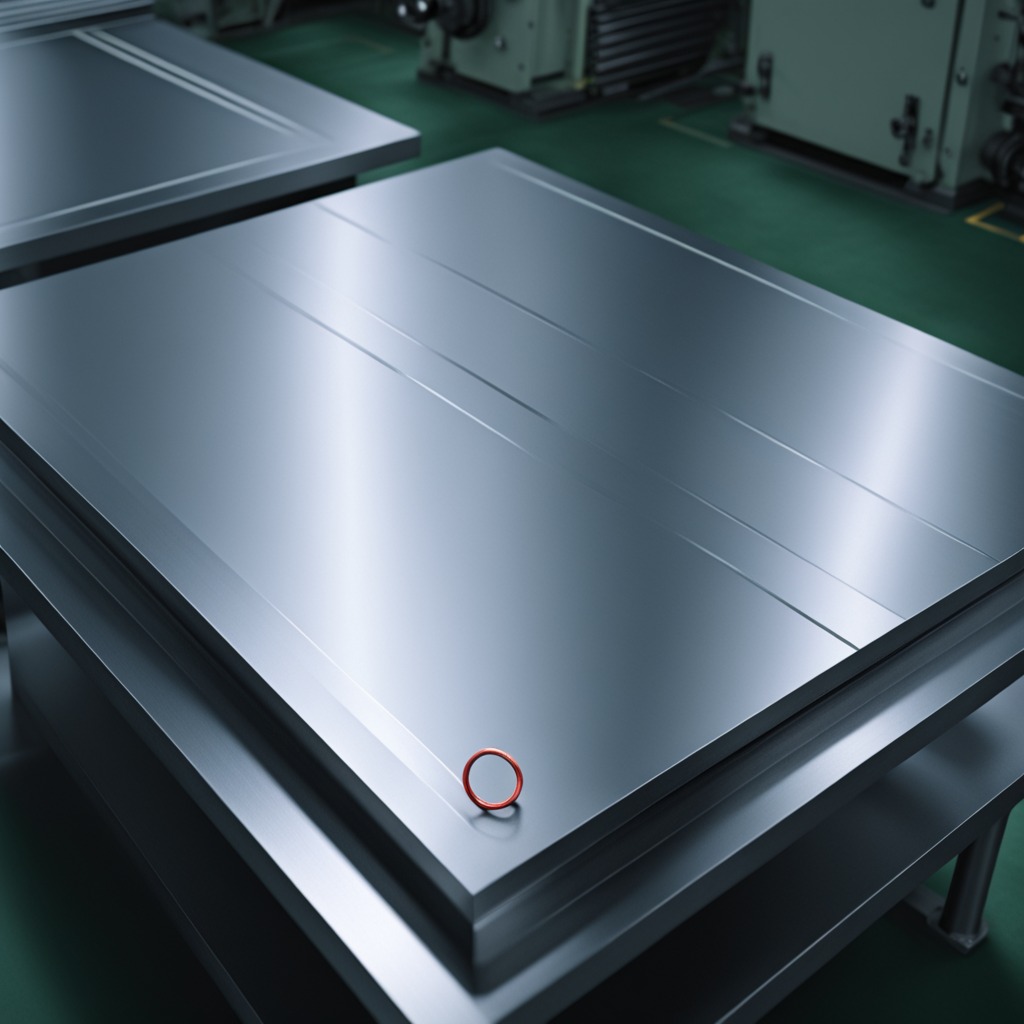
A rubber O-ring is lying on the metal table in a machine shop under fluorescent lights.